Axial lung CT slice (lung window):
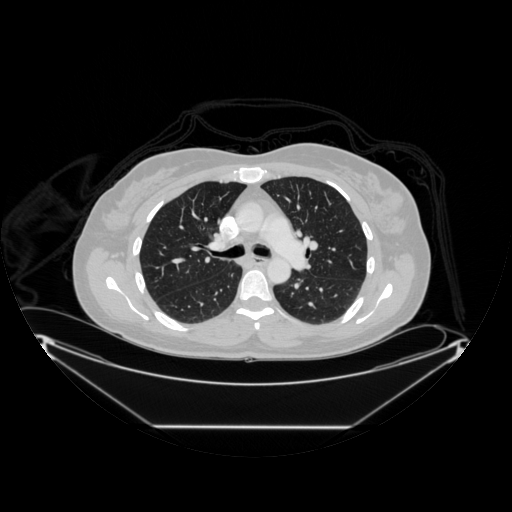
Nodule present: no